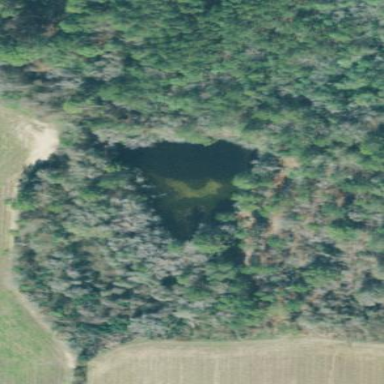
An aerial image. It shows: Reservoir of natural water.